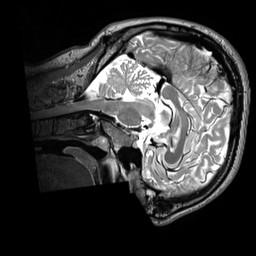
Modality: T2w
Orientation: sagittal
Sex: male
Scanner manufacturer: siemens
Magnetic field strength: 3 T
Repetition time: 3.2 s
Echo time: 0.409 s